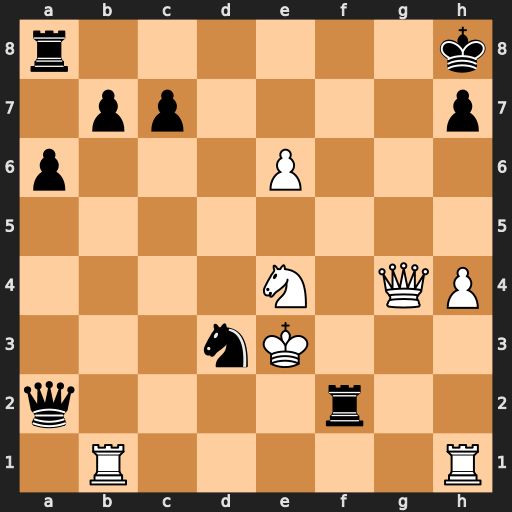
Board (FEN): r6k/1pp4p/p3P3/8/4N1QP/3nK3/q4r2/1R5R
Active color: w
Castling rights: -
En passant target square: -
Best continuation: Rhg1 Re2+ Qxe2 Qxe2+ Kxe2